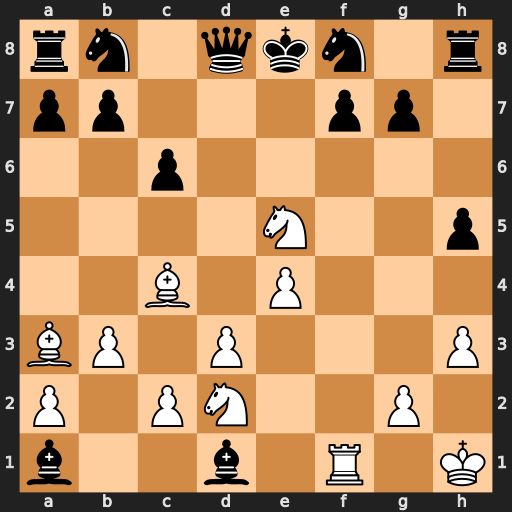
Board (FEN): rn1qkn1r/pp3pp1/2p5/4N2p/2B1P3/BP1P3P/P1PN2P1/b2b1R1K
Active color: w
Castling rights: kq
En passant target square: -
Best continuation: Bxf7#